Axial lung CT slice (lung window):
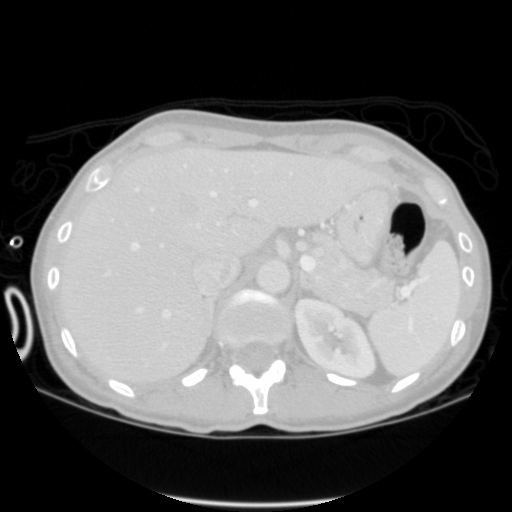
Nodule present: no